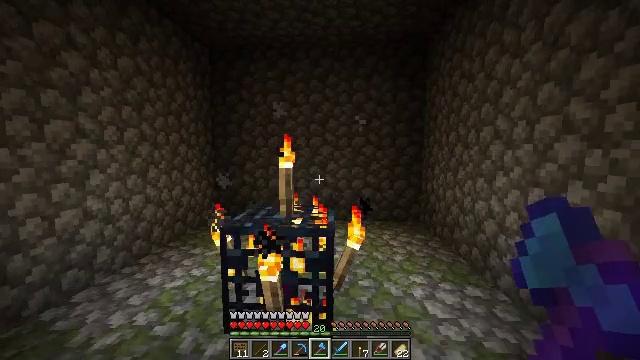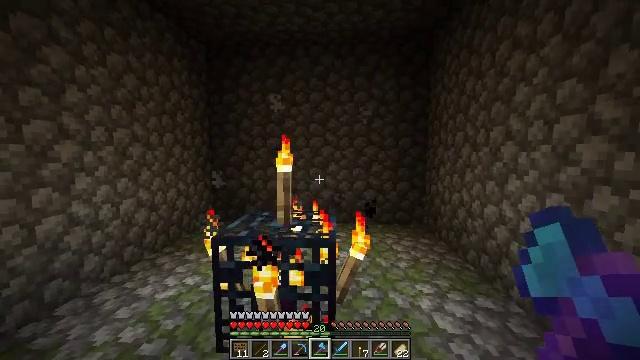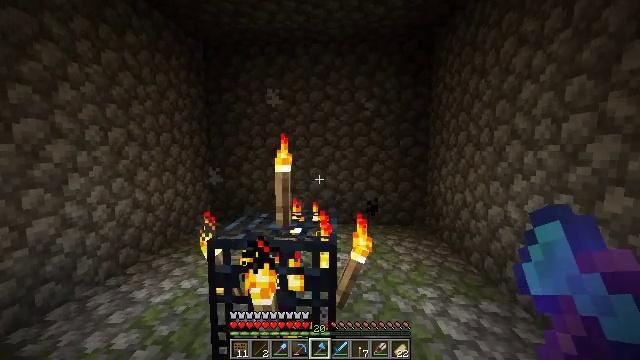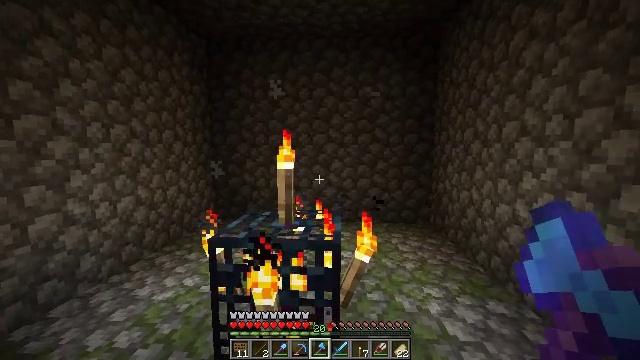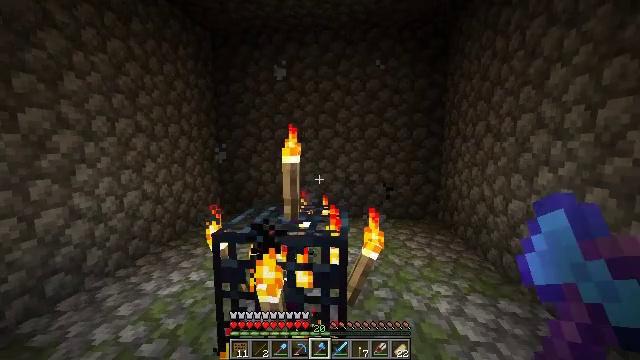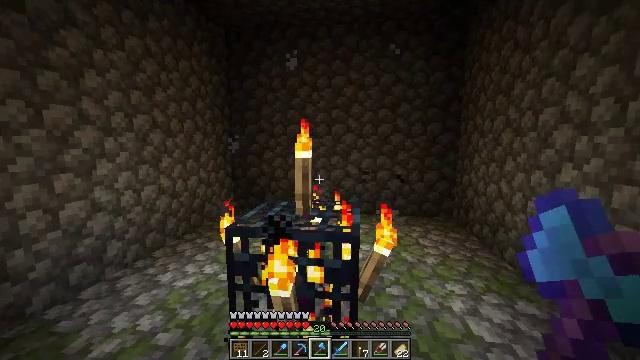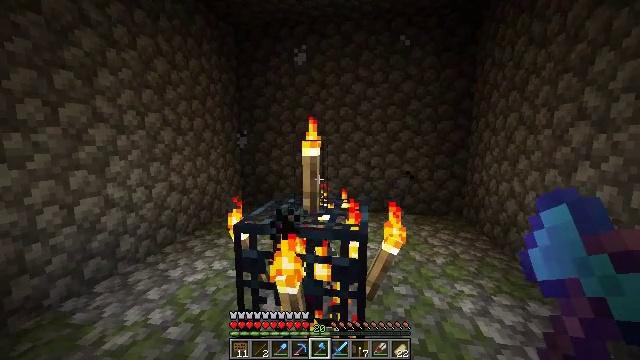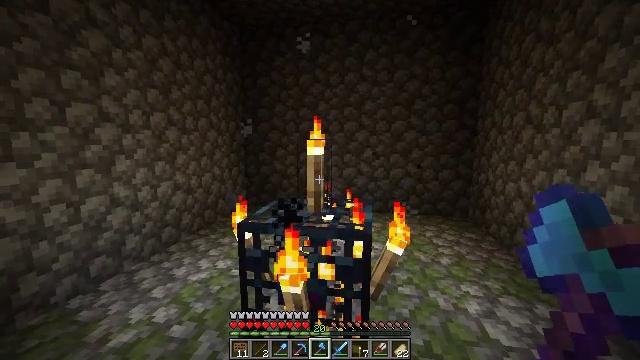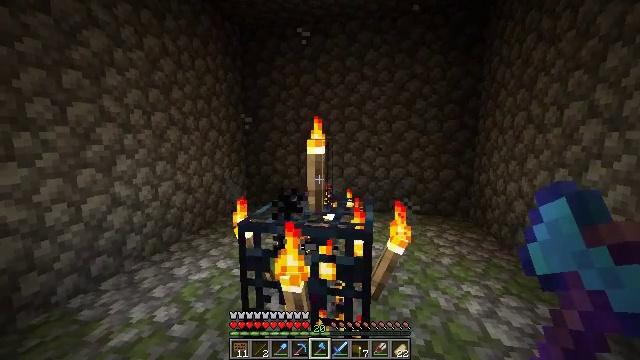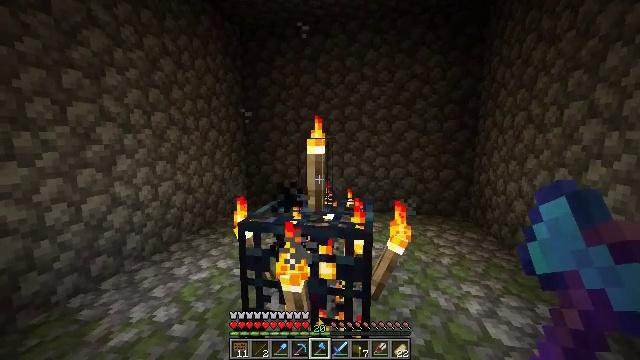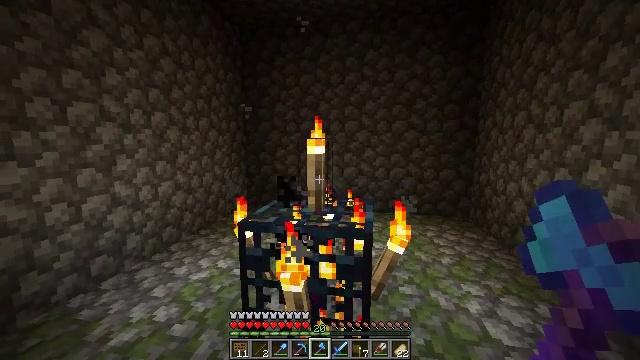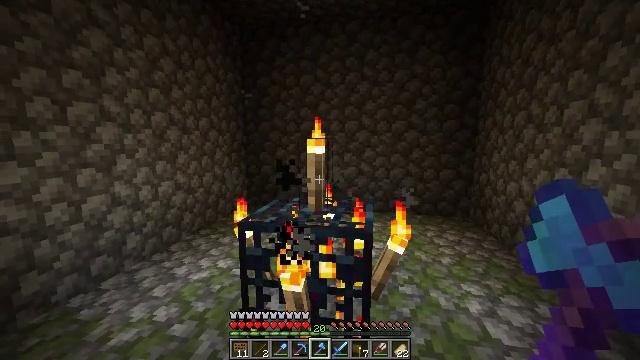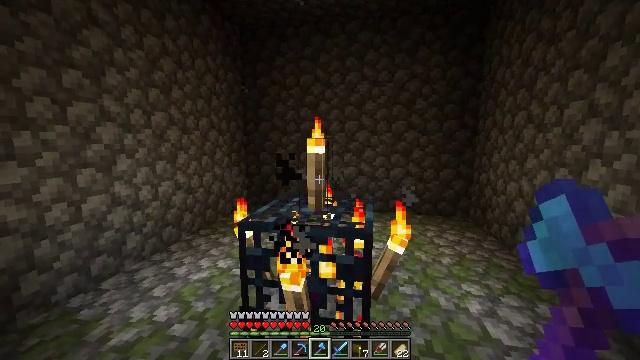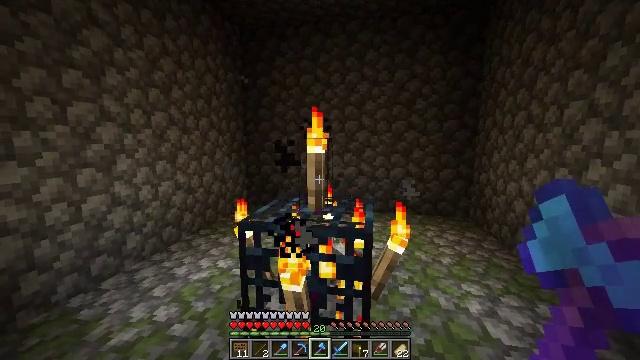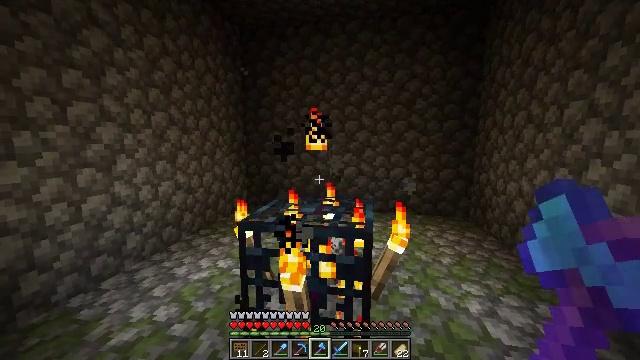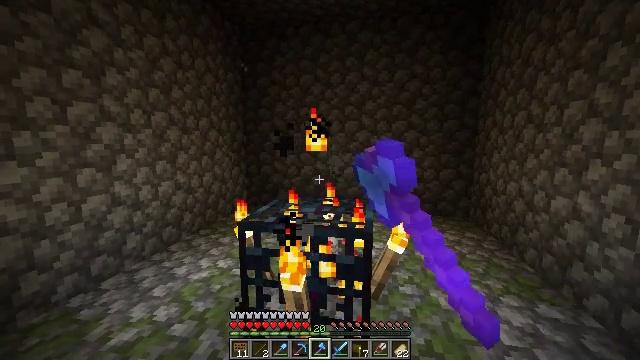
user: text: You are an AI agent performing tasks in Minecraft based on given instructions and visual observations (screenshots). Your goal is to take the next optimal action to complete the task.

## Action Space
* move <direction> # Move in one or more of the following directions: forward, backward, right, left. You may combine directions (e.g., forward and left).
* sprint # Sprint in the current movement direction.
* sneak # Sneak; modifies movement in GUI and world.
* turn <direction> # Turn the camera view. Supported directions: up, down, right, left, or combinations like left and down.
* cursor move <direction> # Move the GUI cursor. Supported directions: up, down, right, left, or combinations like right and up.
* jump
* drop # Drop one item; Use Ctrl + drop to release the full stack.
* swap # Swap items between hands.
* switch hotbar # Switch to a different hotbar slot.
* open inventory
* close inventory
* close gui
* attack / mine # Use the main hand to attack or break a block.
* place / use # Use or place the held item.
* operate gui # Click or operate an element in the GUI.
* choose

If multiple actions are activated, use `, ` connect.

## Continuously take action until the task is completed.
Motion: motion action
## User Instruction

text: Attack the torch to pick it up.
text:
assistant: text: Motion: move forward
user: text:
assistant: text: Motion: no_op
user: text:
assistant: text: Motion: no_op
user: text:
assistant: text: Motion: turn left and down
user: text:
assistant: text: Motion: turn left
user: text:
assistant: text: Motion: turn left
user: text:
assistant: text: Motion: no_op
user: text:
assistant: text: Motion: no_op
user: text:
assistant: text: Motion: no_op
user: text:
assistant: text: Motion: no_op
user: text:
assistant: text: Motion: no_op
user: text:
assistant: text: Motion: no_op
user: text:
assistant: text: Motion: no_op
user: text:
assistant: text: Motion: attack / mine
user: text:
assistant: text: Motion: attack / mine
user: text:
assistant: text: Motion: no_op
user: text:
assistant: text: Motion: move forward
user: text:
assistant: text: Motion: move forward
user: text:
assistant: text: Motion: no_op